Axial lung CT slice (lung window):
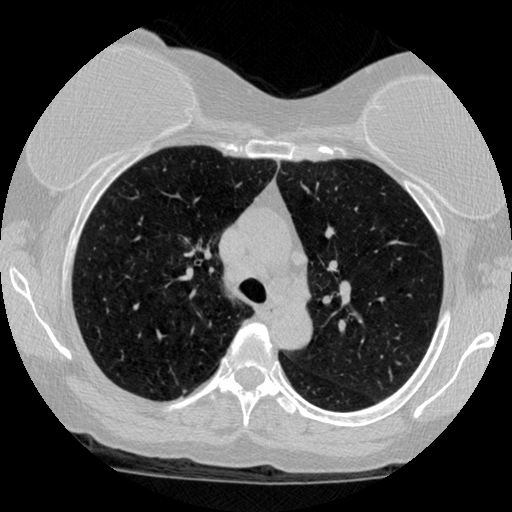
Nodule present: no